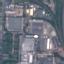
Label: Industrial